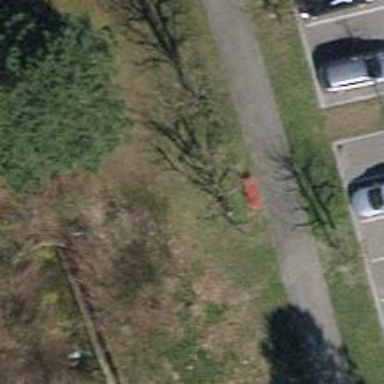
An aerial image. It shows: Bench for seating.